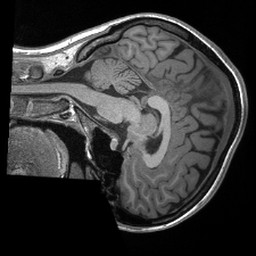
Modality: T1w
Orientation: sagittal
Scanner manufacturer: siemens
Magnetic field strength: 3 T
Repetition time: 2.4 s
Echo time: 0.00213 s